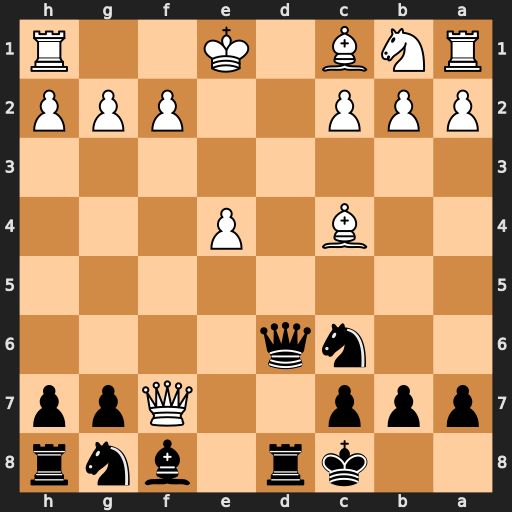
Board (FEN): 2kr1bnr/ppp2Qpp/2nq4/8/2B1P3/8/PPP2PPP/RNB1K2R
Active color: b
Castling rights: KQ
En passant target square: -
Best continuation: Qd1#